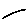
Label: line